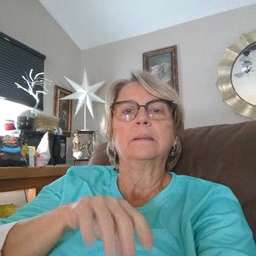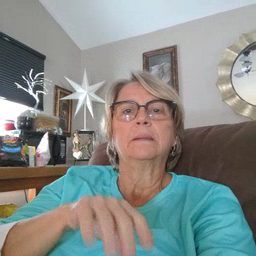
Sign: fireman